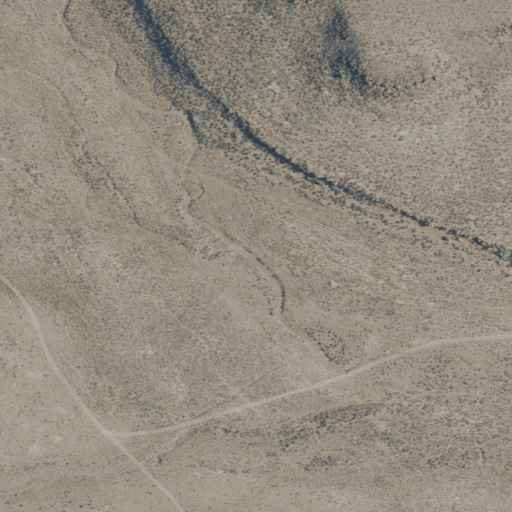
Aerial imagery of valley in Oregon named Augustine Canyon containing grassland and shrub